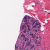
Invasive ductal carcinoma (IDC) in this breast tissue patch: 0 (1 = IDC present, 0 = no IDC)